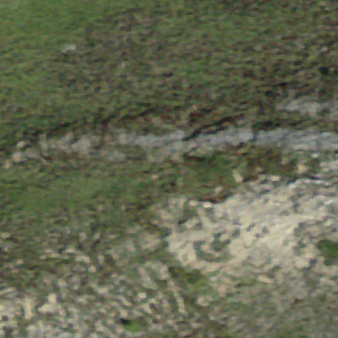
Label: other